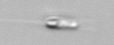
Label: flagellate_morphotype3